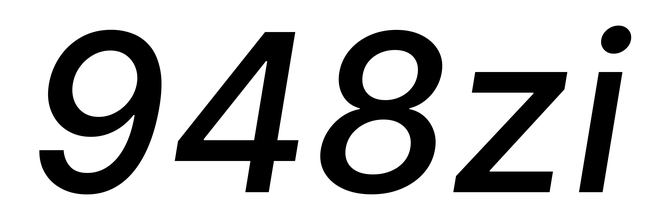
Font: Inter-Italic_Medium_Italic